Question: I am new to "AJAX" and I have been trying to send a request "ONSELECT" using "AJAX" and receive a "JSON" response in "laravel 5".
Here is my View
'''
<select>
<option data-id="a" value="a">a</option>
<option data-id="b" value="b">b</option>
<option data-id="c" value="c">c</option>
</select>
<script src="http://ajax.googleapis.com/ajax/libs/jquery/2.0.3/jquery.min.js"></script>
<script type="text/javascript">
$('select').change(function(){
var data = $(this).children('option:selected').data('id');
$.ajax({
type :"POST",
url :"http://localhost/laravel/public/form-data",
dataType:"html",
data :{ data1:data },
success :function(response)
alert("thank u");
}),
});
</script>
'''
Here is my Controller to receive ajax request
'''
public function formdata(){
$data = Input::get('data1');
//somecodes
return Response::json(array(
'success' => true,
'data' => $data
));
}
'''
Here is my Route
'''
Route::post('form-data',array('as'=>'form-data','uses'=>'FormController@formdata'));
'''
I also have tried to change the URL of ajax with just only 'form-data' and '{{Url::route('form-data')}}'.
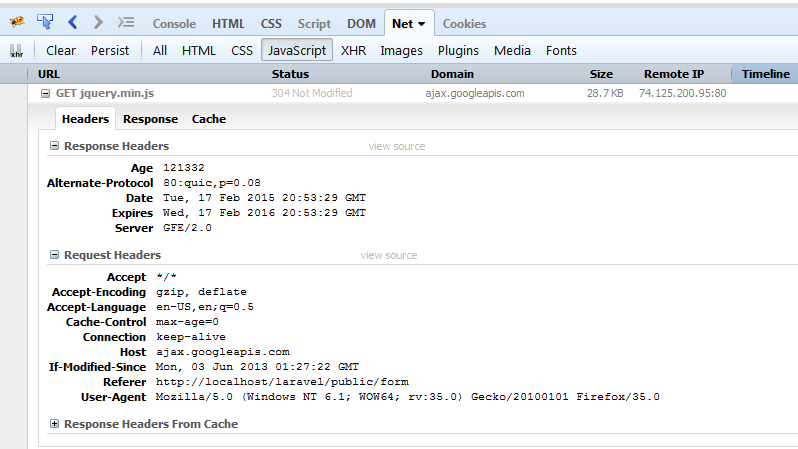
Answer: Laravel 5 uses csrf token validation for security reasons....try this...
1. In routes.php route post('form-data', 'FormController@postform');
2. In master layout file <meta name="csrf-token" content="{{ csrf_token() }}" />
3. var CSRF_TOKEN = $('meta[name="csrf-token"]').attr('content'); $.ajax({
url: '/form-data/',
type: 'POST',
data: {_token: CSRF_TOKEN},
dataType: 'JSON',
success: function (data) {
console.log(data);
}
});